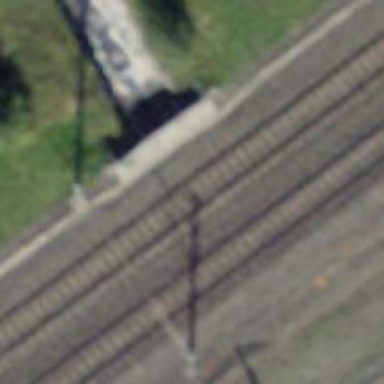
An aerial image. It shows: Bridge over electrified railway with contact lines.